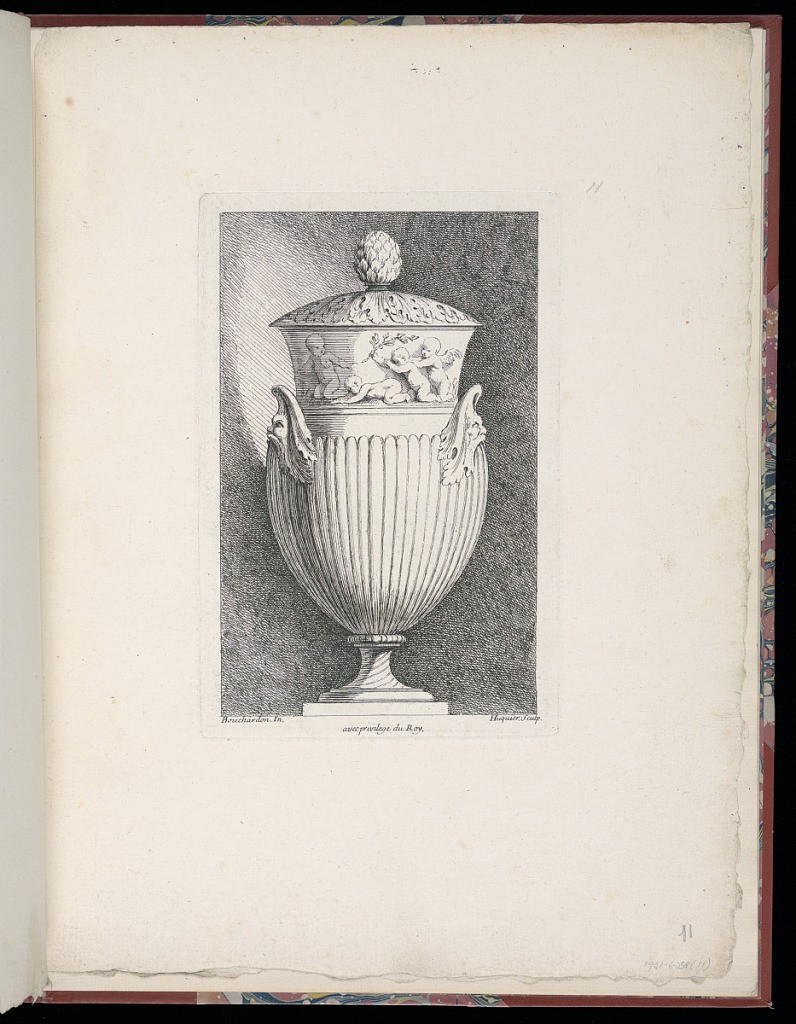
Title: Ornamental Vase Design
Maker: Edme Bouchardon, French, 1698–1762
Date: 1737-1749
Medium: Etching on laid paper
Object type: Print
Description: Vase in the shape of an urn with a lid decorated with acanthus leaves and topped by a pinecone finial. There is a relief band at the neck of the form, depicting a scene of putti playing. The body of the vase is fluted and has mask knob-handles on either side. The foot is narrow with a spiral pattern, and the vase is placed on a low, simple, squared socle. The print is lettered but is missing the numbering found in earlier editions.